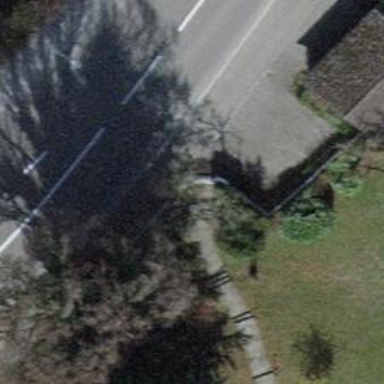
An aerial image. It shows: Sidewalk.